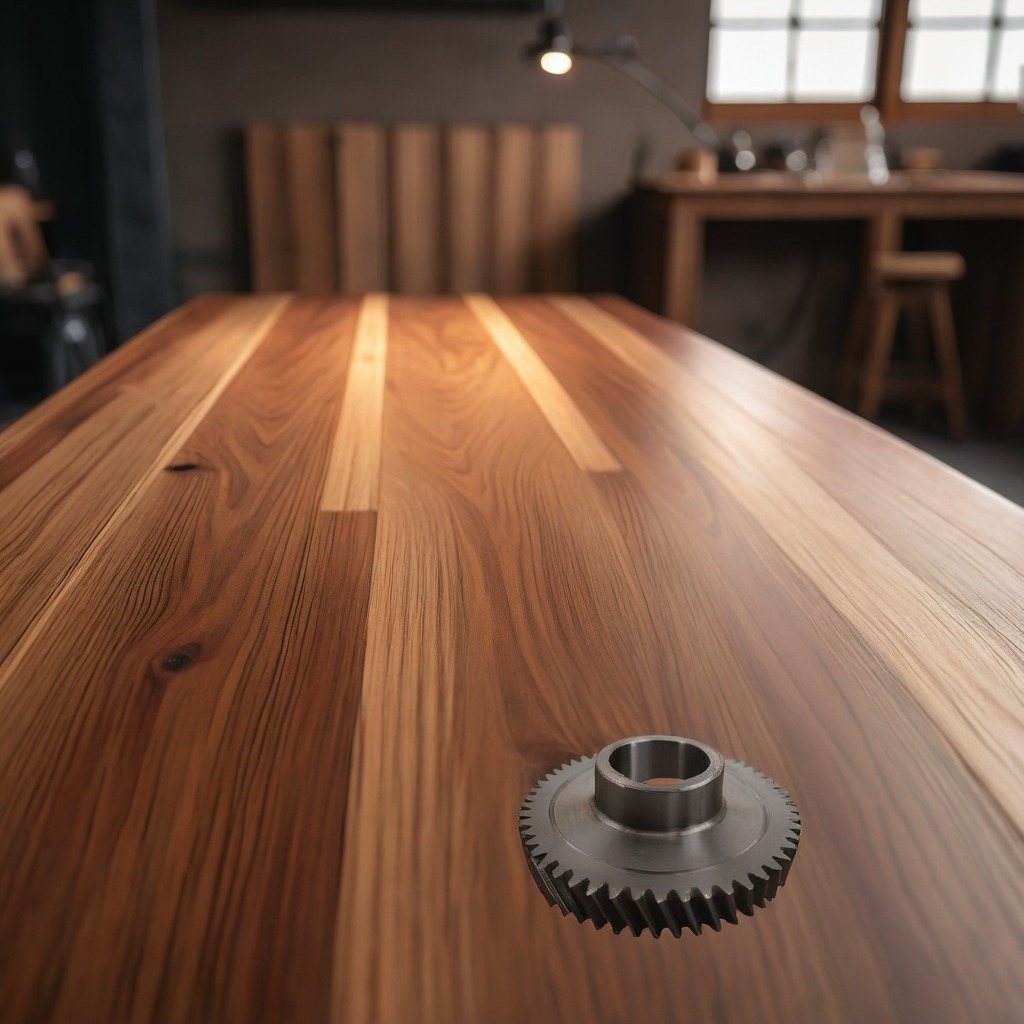
A steel gear with teeth is lying on a wooden table in a carpentry studio with rich wood textures side lighting.